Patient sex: M
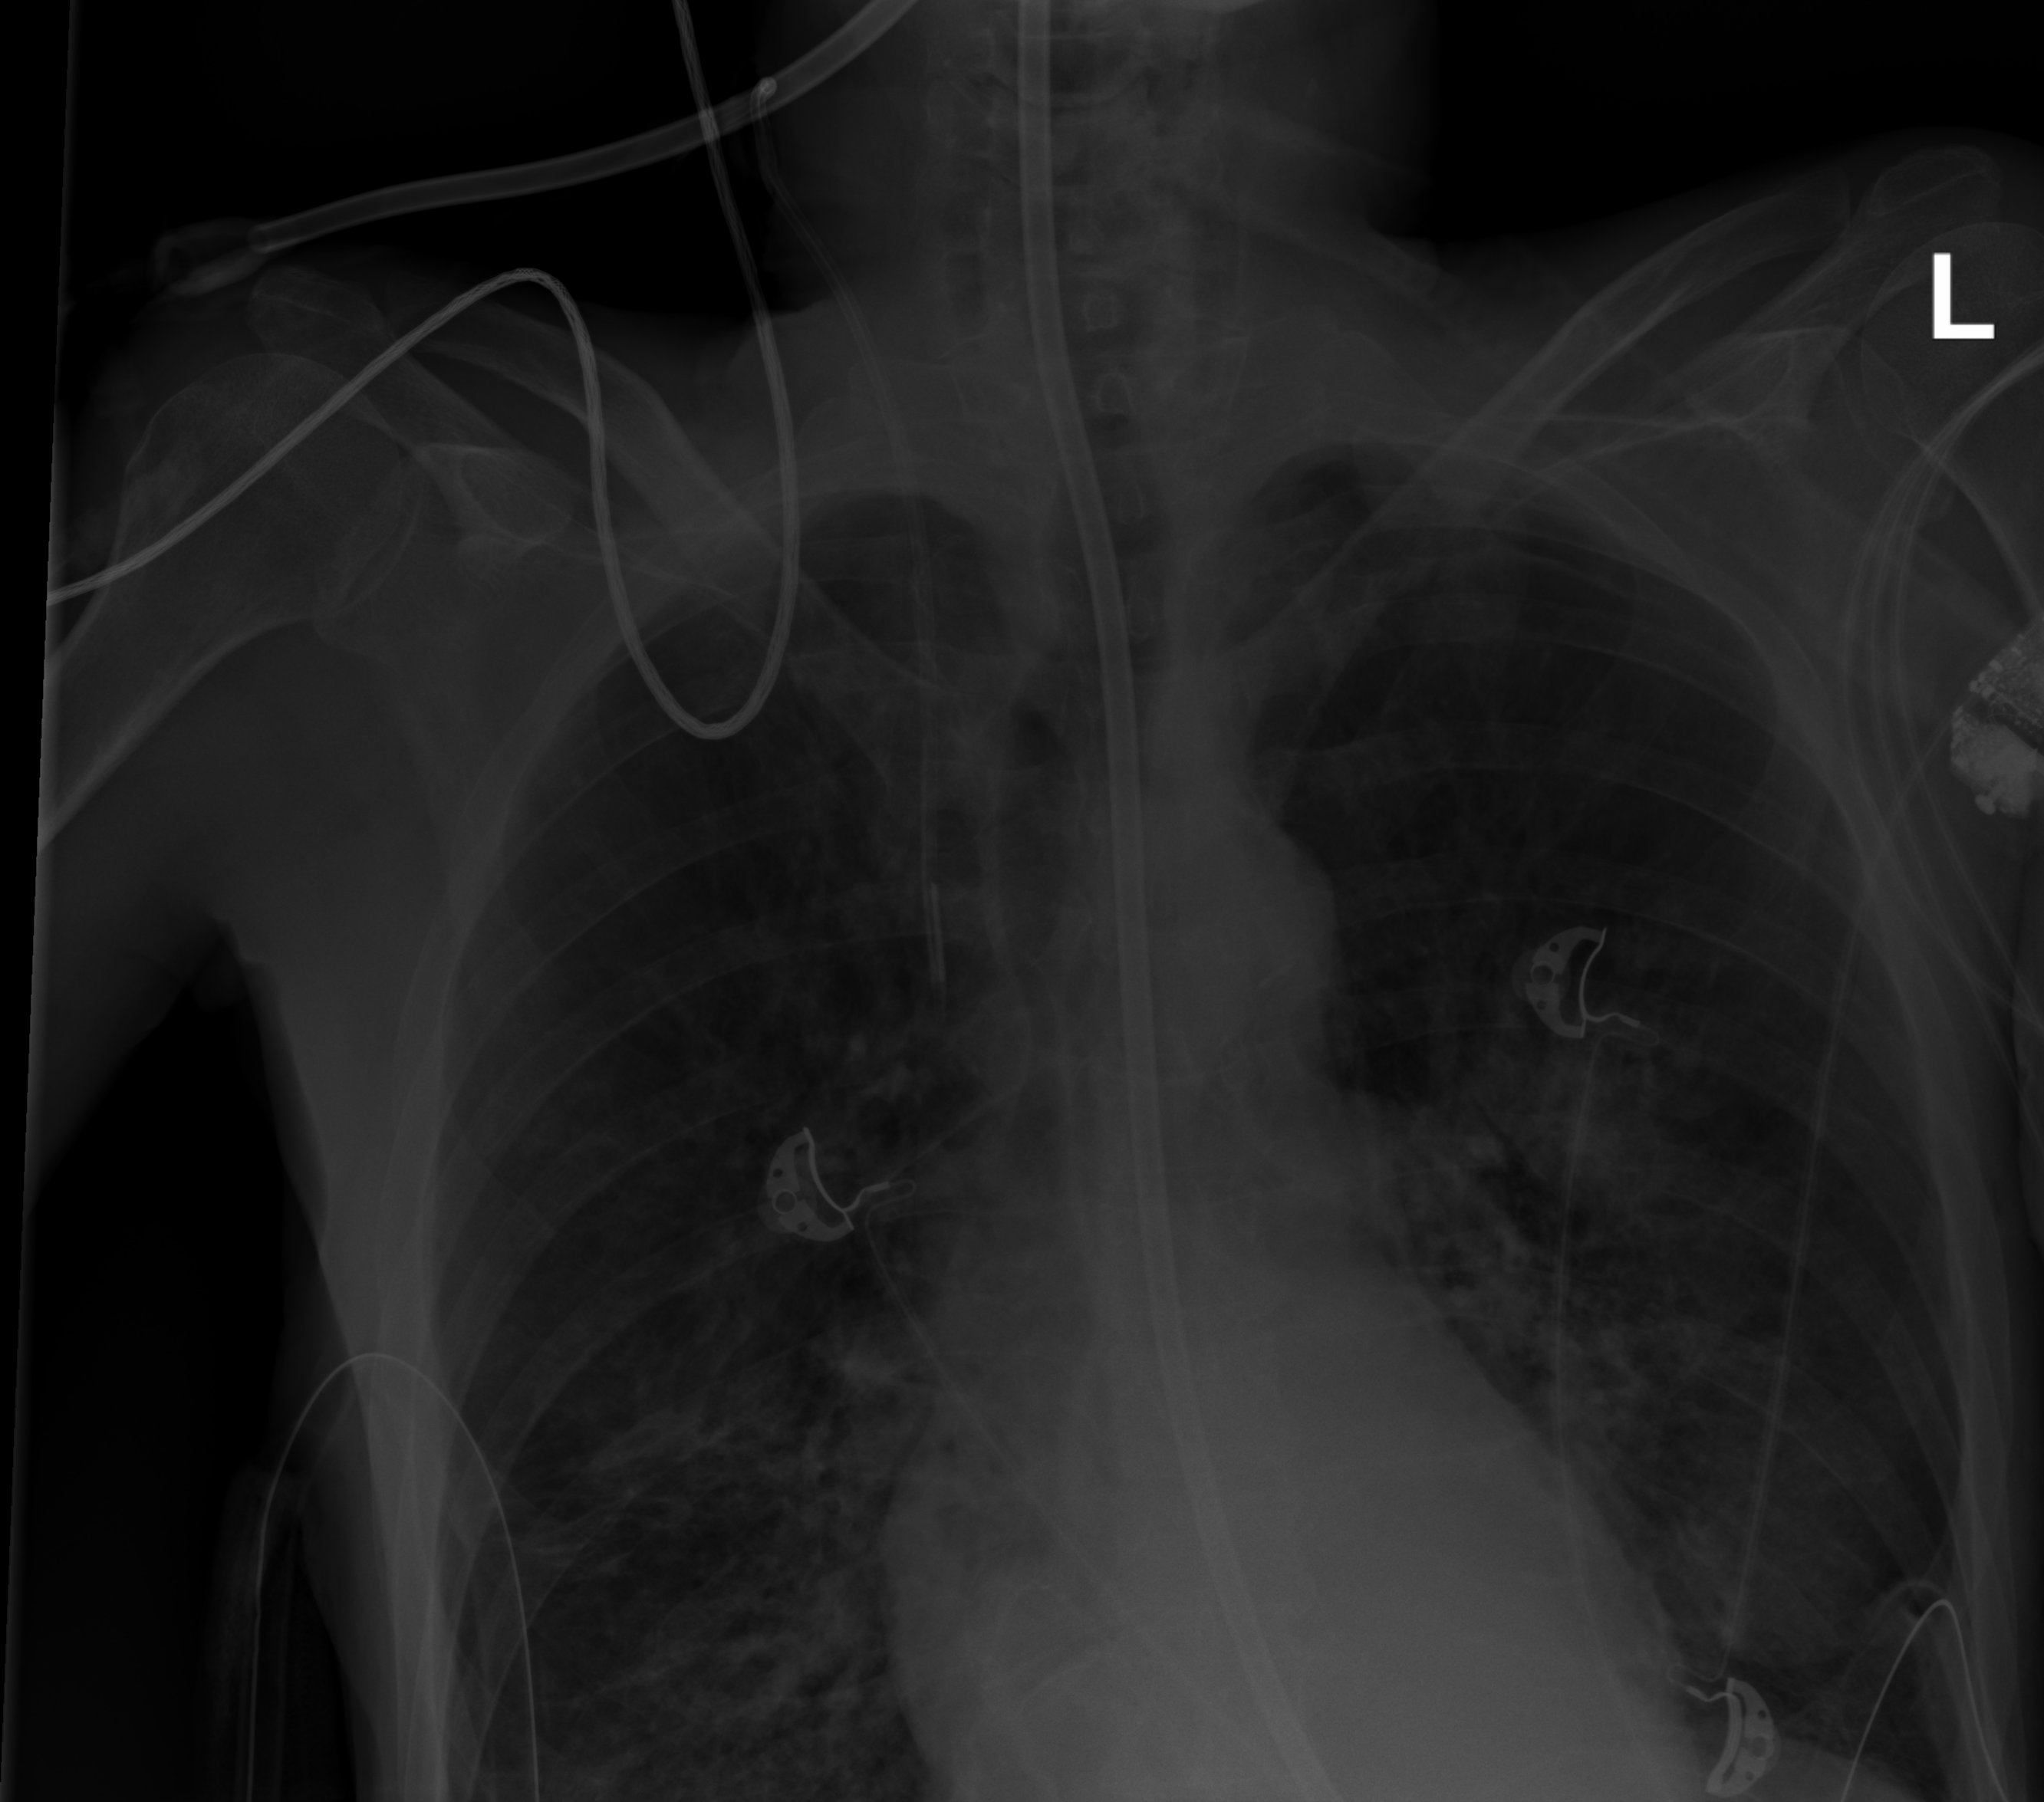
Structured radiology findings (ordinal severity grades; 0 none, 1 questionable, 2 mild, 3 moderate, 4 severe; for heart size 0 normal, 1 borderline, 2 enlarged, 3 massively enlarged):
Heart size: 0
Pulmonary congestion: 0
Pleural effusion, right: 0
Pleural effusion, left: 0
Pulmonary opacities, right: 2
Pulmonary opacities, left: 2
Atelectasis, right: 2
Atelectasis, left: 2